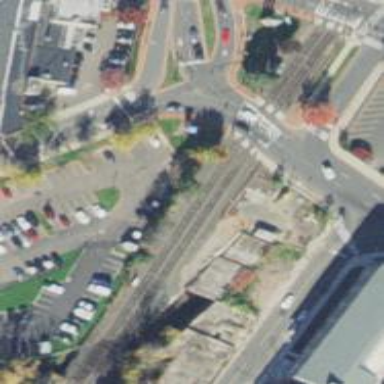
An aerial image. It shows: Marked road crossing with full barrier for railway crossing.